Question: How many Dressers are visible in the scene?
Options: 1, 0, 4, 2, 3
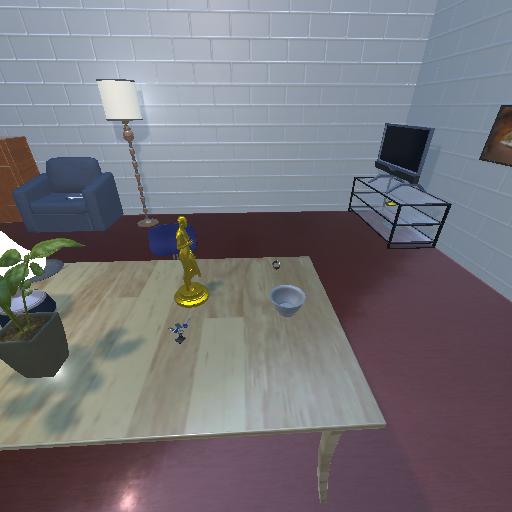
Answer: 1